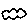
Label: cloud